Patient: sex F, age 64
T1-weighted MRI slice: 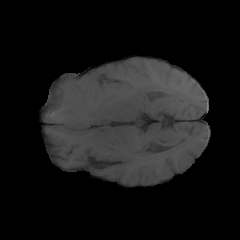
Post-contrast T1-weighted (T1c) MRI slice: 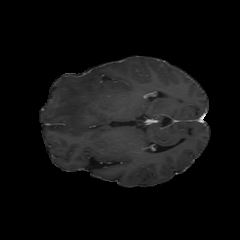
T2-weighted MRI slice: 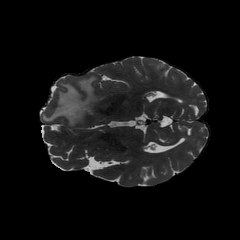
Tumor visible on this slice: yes
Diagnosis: Glioblastoma, IDH-wildtype
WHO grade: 4